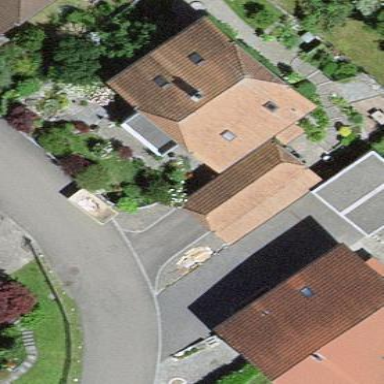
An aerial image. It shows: Garage.